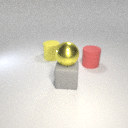
large gray rubber cube in front of large red rubber cylinder